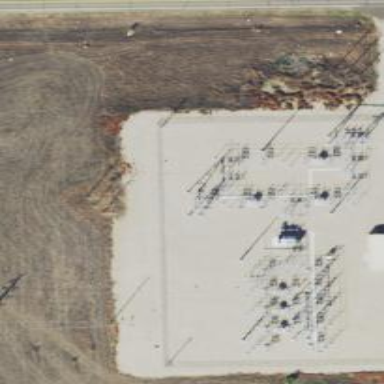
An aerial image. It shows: Switch for power supply.